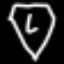
Label: diamond